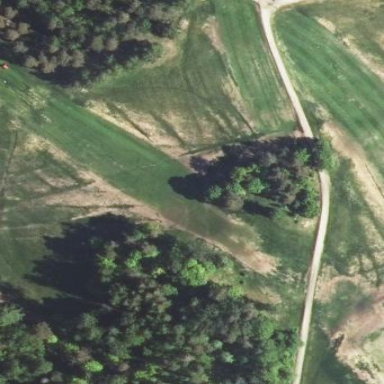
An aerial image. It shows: Golf fairway surrounded by grass.